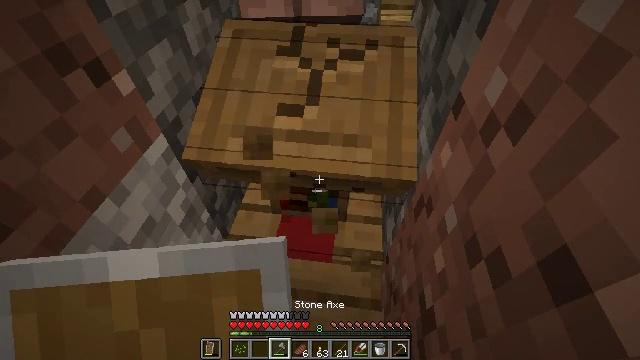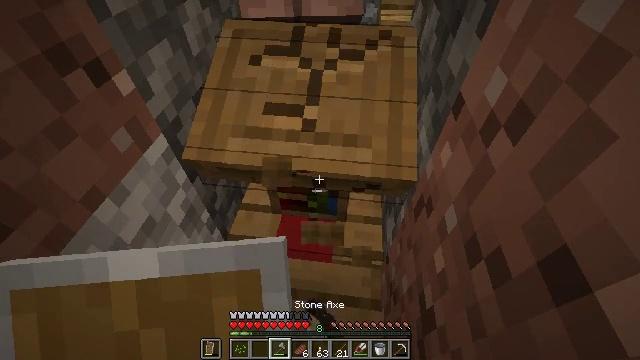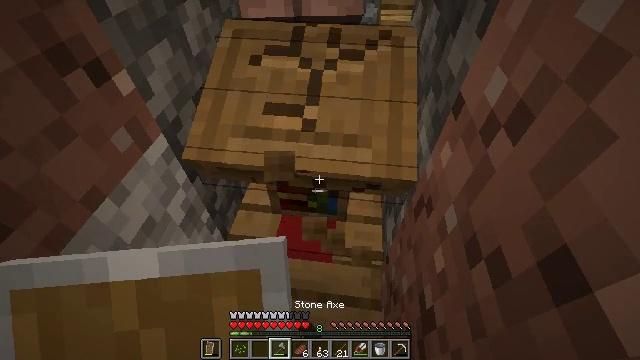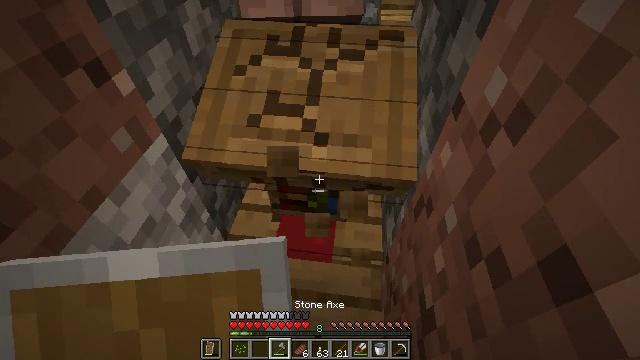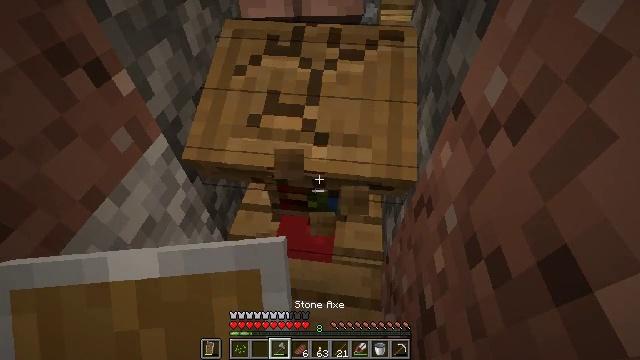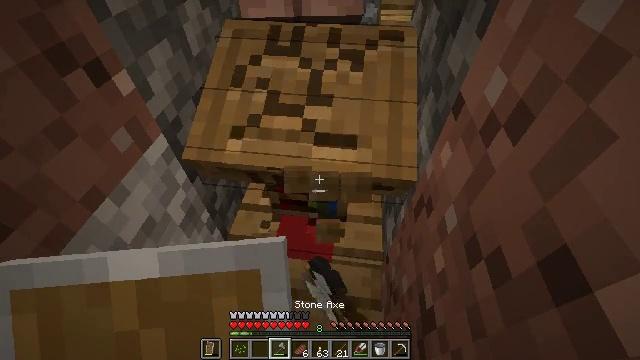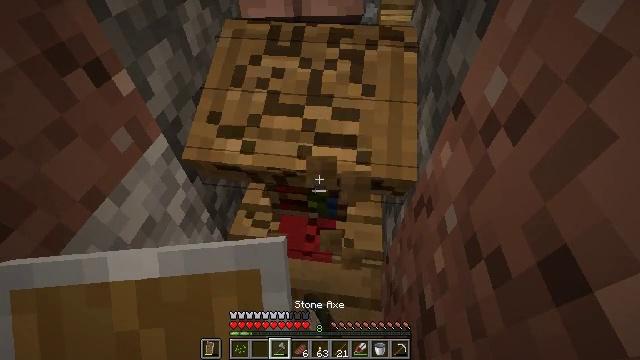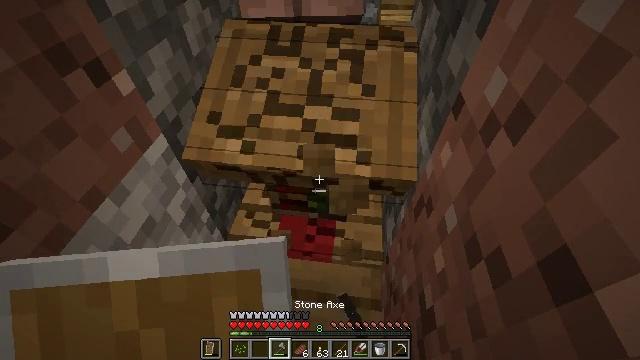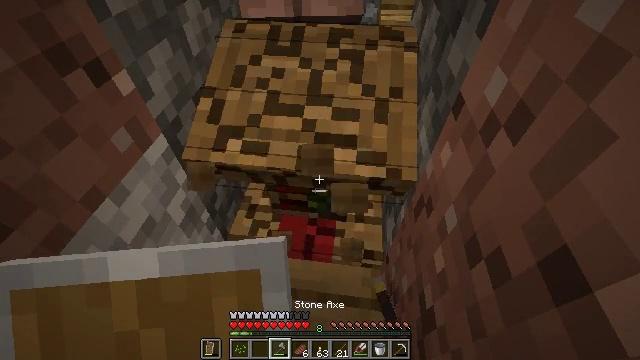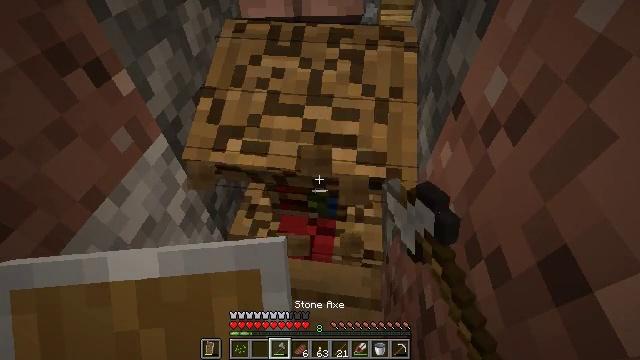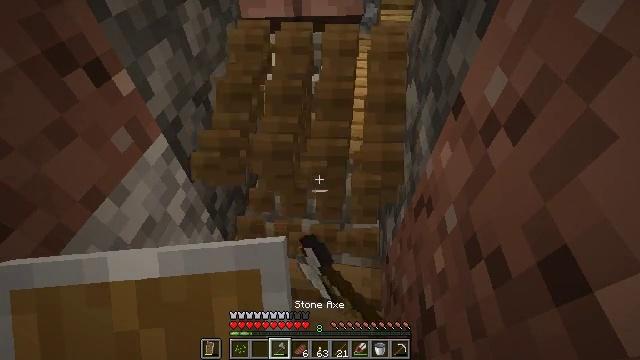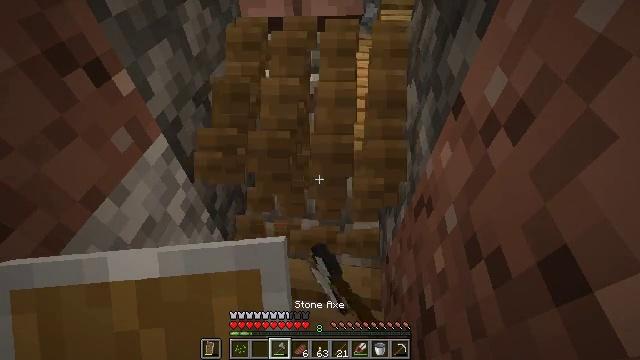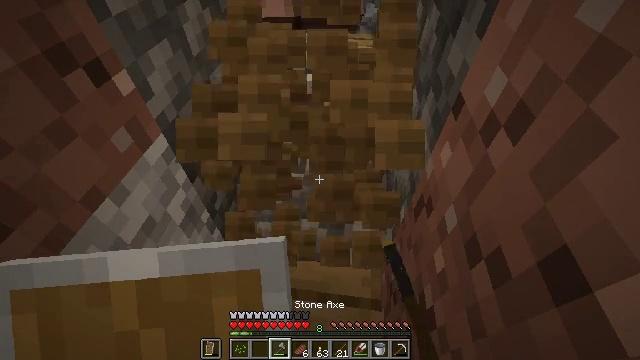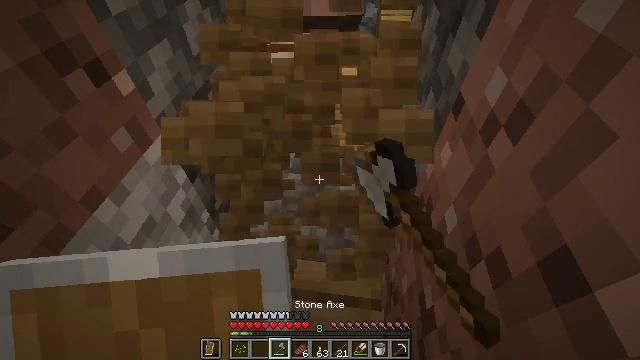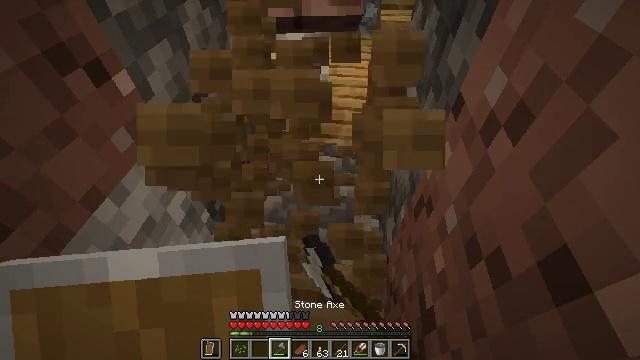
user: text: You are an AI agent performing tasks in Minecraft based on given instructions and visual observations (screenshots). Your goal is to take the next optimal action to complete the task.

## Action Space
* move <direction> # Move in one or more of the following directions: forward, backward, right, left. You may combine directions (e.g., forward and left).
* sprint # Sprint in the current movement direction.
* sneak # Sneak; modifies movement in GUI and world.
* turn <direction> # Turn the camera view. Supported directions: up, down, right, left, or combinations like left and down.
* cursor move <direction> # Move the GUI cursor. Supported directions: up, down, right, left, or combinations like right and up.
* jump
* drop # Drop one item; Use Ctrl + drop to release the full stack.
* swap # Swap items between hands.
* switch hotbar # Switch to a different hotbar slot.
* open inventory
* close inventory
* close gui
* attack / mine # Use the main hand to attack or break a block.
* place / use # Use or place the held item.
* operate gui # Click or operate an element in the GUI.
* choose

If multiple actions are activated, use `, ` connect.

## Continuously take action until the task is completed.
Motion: motion action
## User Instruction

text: Retrieve the lectern from the structure.
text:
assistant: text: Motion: attack / mine
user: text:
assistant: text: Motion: attack / mine
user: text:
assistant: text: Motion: attack / mine
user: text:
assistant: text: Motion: attack / mine
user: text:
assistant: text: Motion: attack / mine
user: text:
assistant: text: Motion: attack / mine
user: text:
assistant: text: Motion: attack / mine
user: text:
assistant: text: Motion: attack / mine
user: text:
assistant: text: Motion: attack / mine
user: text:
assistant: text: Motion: attack / mine
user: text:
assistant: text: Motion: attack / mine
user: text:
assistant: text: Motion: attack / mine
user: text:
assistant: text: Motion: no_op
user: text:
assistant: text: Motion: no_op
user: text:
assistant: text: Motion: no_op